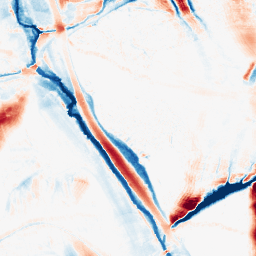
Category: morphological
Decomposition family: morphological_ellipse
Decomposition parameters: operation: average
width: 20
height: 50
Upsampling method: edge_directed
Upsampling parameters: scale: 2
Upsampling scale: 2